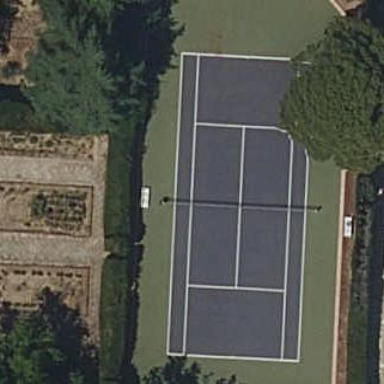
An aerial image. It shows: Tennis court on pitch designated for leisure land.